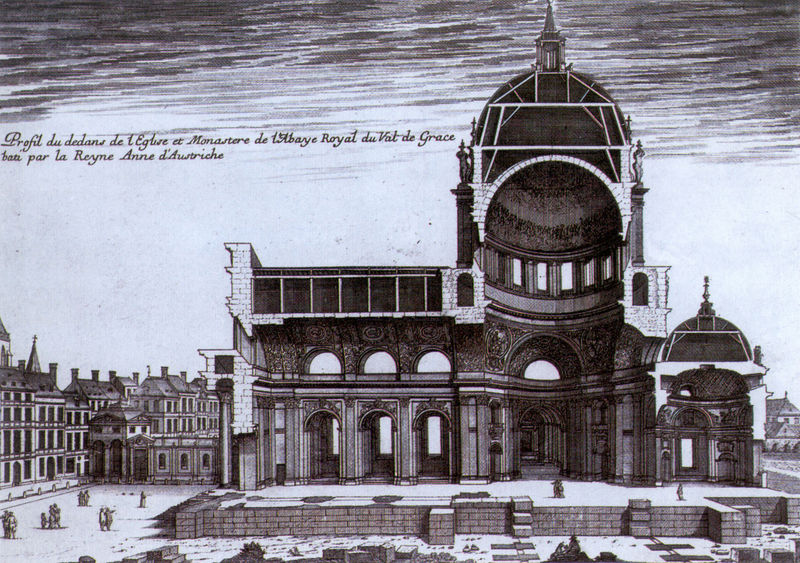
Titel: Val-de-Grâce (Aufriß)
Künstler: François Mansart
Standort: Paris
Institution: Val-de-Grâce
Schlagwörter: himmel, weiß, menschen, stadt, fenster, frankreich, laterne, paris, profil, schwarz, zeichnung, dach, gebäude, haus, architektur, barock, schale, sockel, stein, steine, häuser, kirche, boden, klassizismus, kamin, kamine, rund, turm, schrift, bogen, dächer, mauer, grafik, graphik, markt, platz, figuren, französisch, kuppel, romantik, treppe, treppen, inschrift, stufen, gestell, betrachter, bögen, gewölbe, kirch, kloster, kuppeln, türme, dom, druck, schnitt, stich, text, dachstuhl, entwurf, österreich, arkaden, kathedrale, langhaus, rom, statuen, obergaden, mauern, apsis, chor, plan, abtei, zeilen, gothik, querschnitt, sakral, bau, bauen, basilika, bauwerk, baustelle, holzgestell, aufriss, maßstab, bauplan, vorplatz, fundament, sockelgeschoss, durchschnitt, längsschnitt, vierung, st peter, tambour, sakralarchitektur, wandpfeiler, stuffen, kreuzkuppel, abteil, obergadenfenster, baustell, kuppelschale, stiftung, val de grace, abteikirche, anne d'ustriche, anne von österreich, eglise et monastere, prodil, mittlelschiff